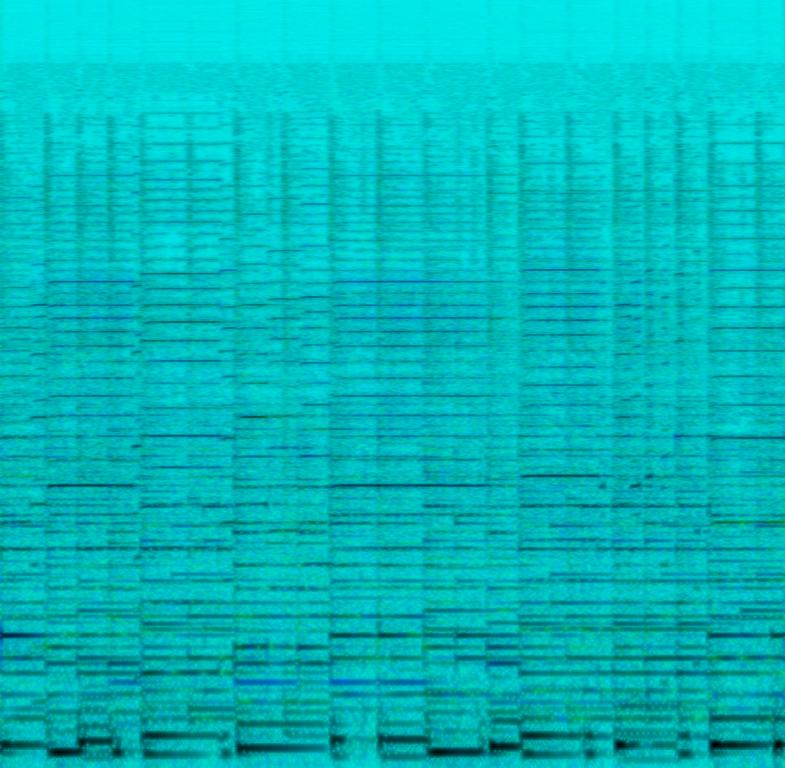
This music is a lively instrumental. The tempo is fast with an infectious accordion harmony, rhythmic acoustic guitar, violin harmony and keyboard accompaniment. The music is pleasant, happy, cheerful, warm, sprightly, romantic, carefree, upbeat and genial. This music sounds like a movie soundtrack.